Field crop: maize
Growth stage: 1
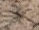
Species: salsola